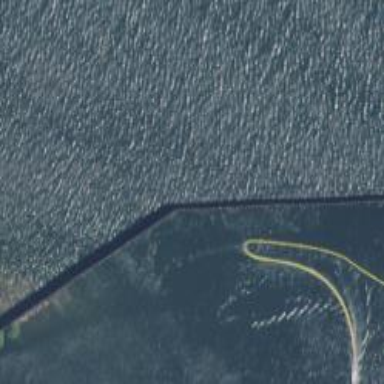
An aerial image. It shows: Breakwater structure.